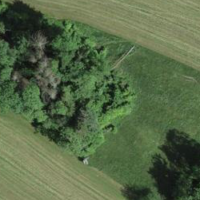
EUNIS habitat code: 25
Species observed at this site:
Lamium galeobdolon